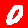
Digit: 0